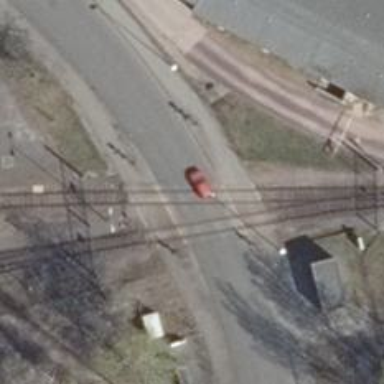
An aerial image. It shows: Level crossing along the railway.